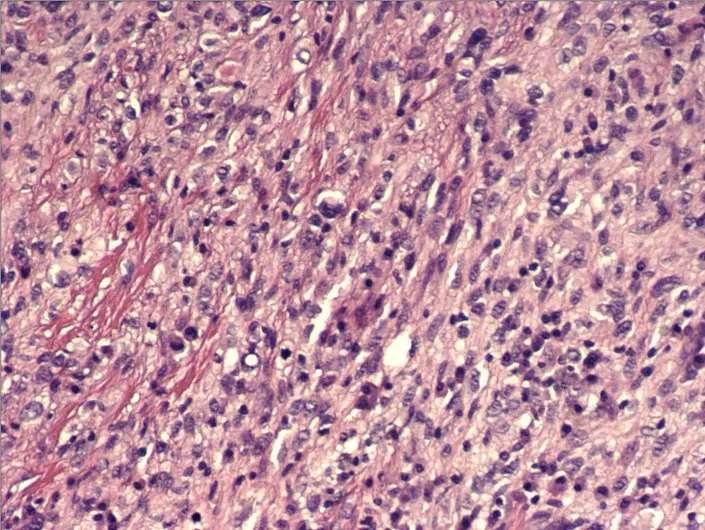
H&E, 200x: hypercellular proliferation composed of spindle cells with nuclear atypia and intermingled moderate amount of inflammatory cells.
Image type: pathology (h&e)